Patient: sex M, age 60
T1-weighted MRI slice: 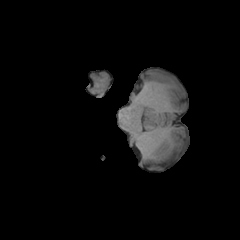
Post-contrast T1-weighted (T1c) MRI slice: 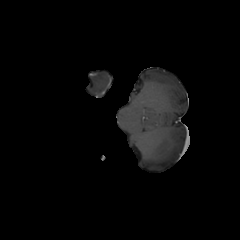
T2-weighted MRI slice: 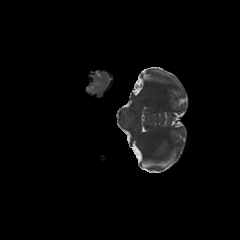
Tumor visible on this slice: no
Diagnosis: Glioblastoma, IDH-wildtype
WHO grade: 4